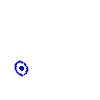
Particle: pion